Milling tool wear sample.
Tool blade image: 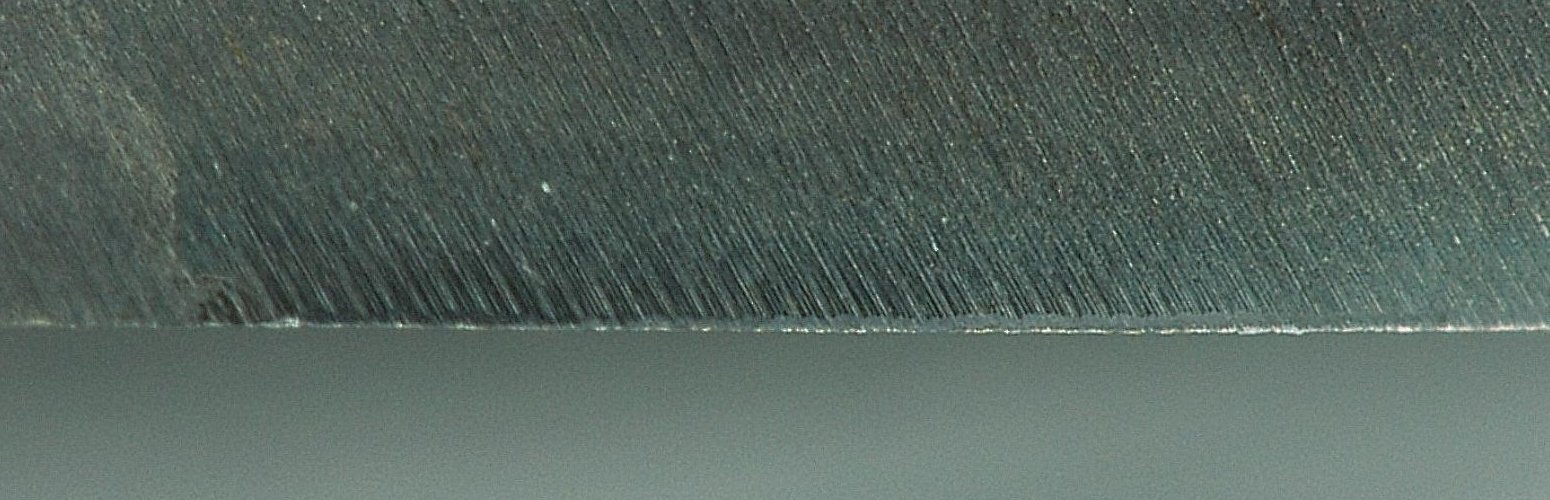
Chip image: 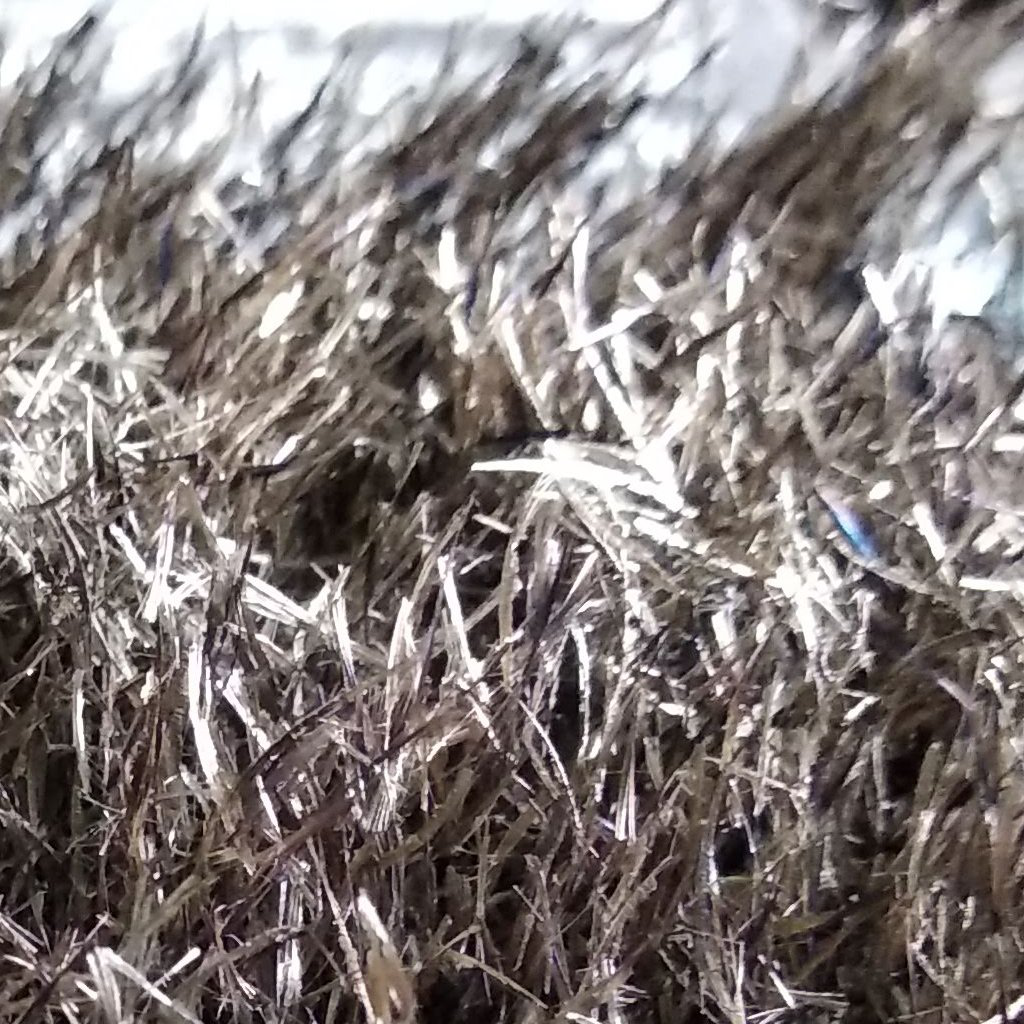
Workpiece image: 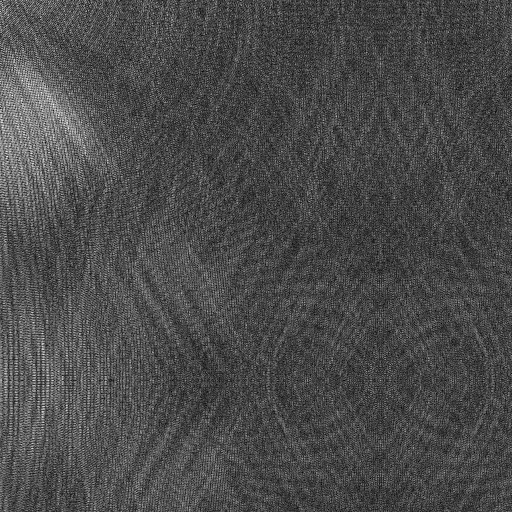
Tool wear state: sharp
Gaps: 0
Flank wear: 22.55
Overhang: 13.38
Force-signal Mel-spectrograms (X, Y, Z axes): 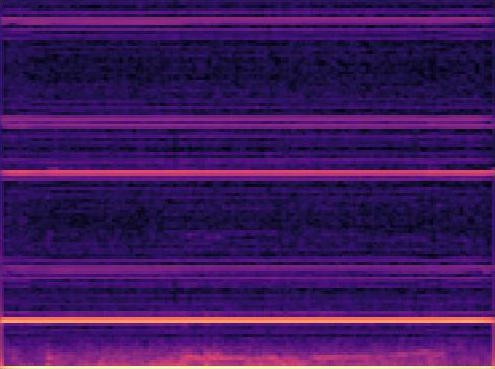 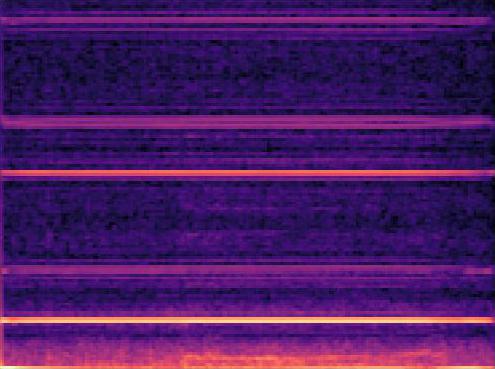 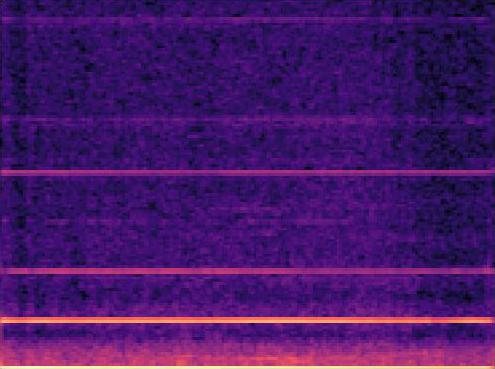
Force-signal scalograms (X, Y, Z axes): 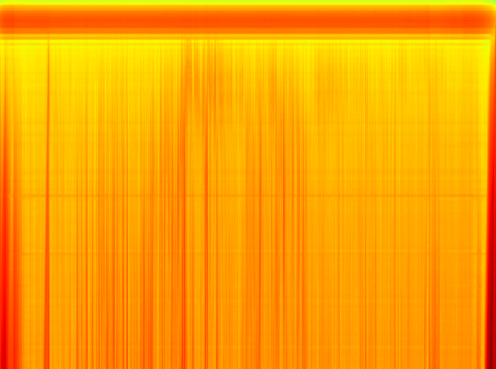 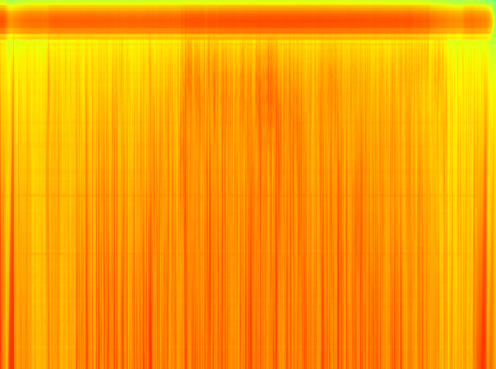 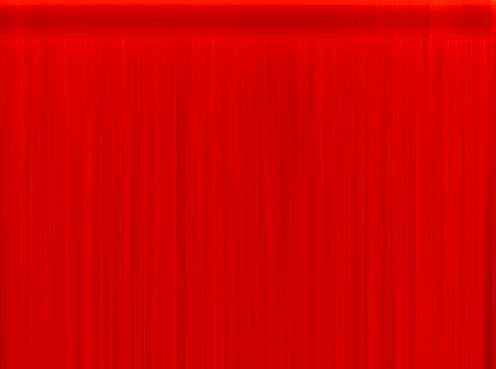
Force phase: initial_break_in_wear